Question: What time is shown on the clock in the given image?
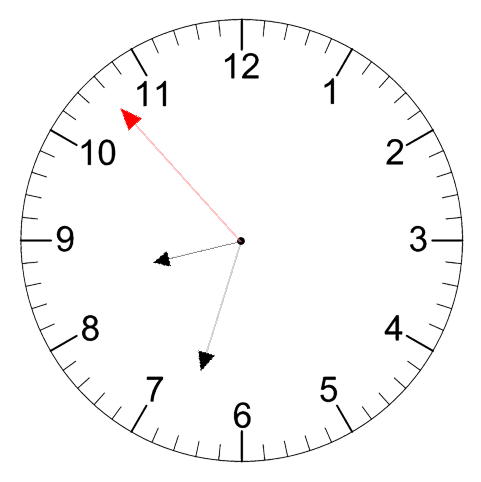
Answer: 08:32:53